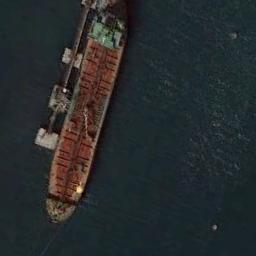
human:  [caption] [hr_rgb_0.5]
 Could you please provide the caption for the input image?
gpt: There is a ship in the blue water on the shore .

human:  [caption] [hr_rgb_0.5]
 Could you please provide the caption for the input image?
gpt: The orange ship is docked at the dock and the water is deep blue .

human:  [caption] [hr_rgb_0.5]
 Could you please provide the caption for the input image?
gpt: An orange tanker docked at the dock .

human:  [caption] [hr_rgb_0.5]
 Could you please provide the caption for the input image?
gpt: There is a red ship at sea .

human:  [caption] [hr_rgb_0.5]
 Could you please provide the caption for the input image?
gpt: The orange ship is at the harbor .